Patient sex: M
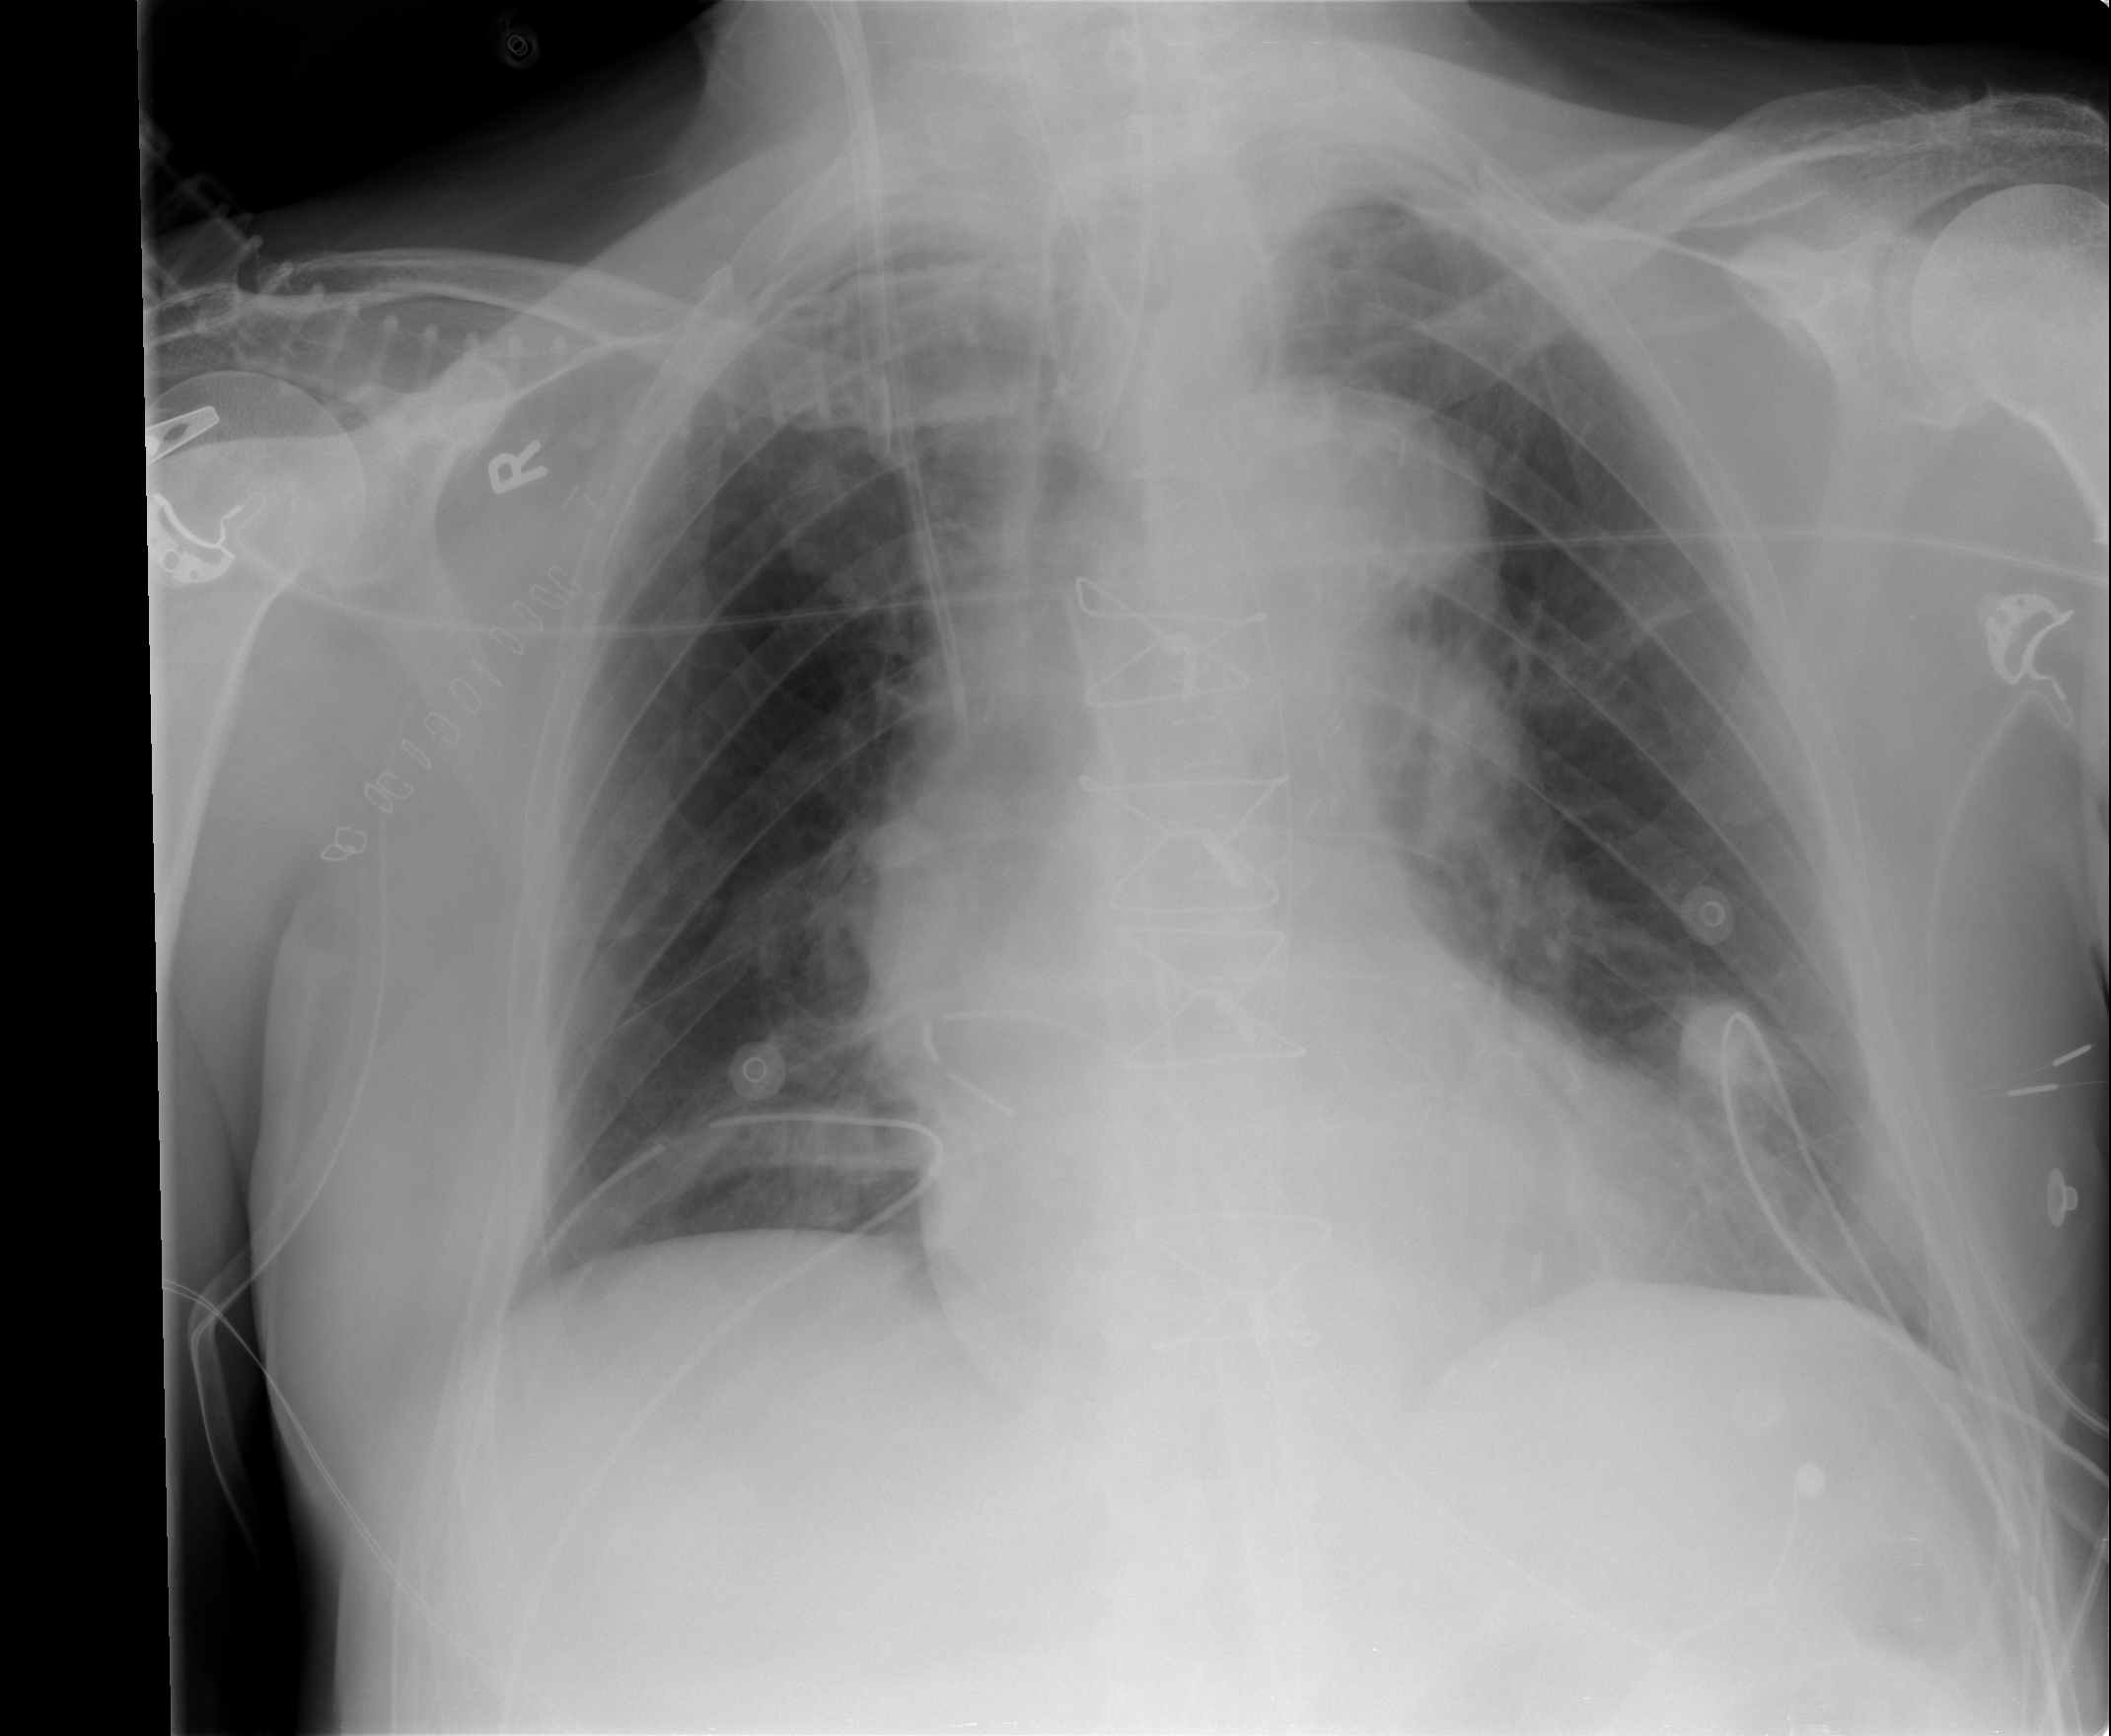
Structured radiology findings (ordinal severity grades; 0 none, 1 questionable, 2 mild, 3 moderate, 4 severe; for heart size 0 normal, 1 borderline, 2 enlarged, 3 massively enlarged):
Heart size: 2
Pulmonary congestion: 0
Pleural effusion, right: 0
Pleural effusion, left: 0
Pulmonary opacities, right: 0
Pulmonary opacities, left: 0
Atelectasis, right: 0
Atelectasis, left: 2